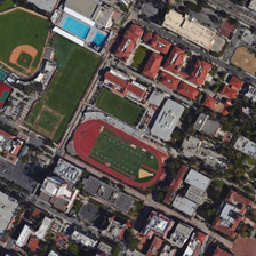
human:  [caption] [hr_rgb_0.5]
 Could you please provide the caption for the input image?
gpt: The school is complete.

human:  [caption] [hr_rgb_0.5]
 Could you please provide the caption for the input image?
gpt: The school is well equipped.

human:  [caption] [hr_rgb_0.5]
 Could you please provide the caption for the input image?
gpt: School facilities are very complete.

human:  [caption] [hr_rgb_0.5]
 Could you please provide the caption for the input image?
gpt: The facilities of the school are very complete.

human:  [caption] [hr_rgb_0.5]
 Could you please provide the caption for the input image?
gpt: The facilities of the school are very complete.